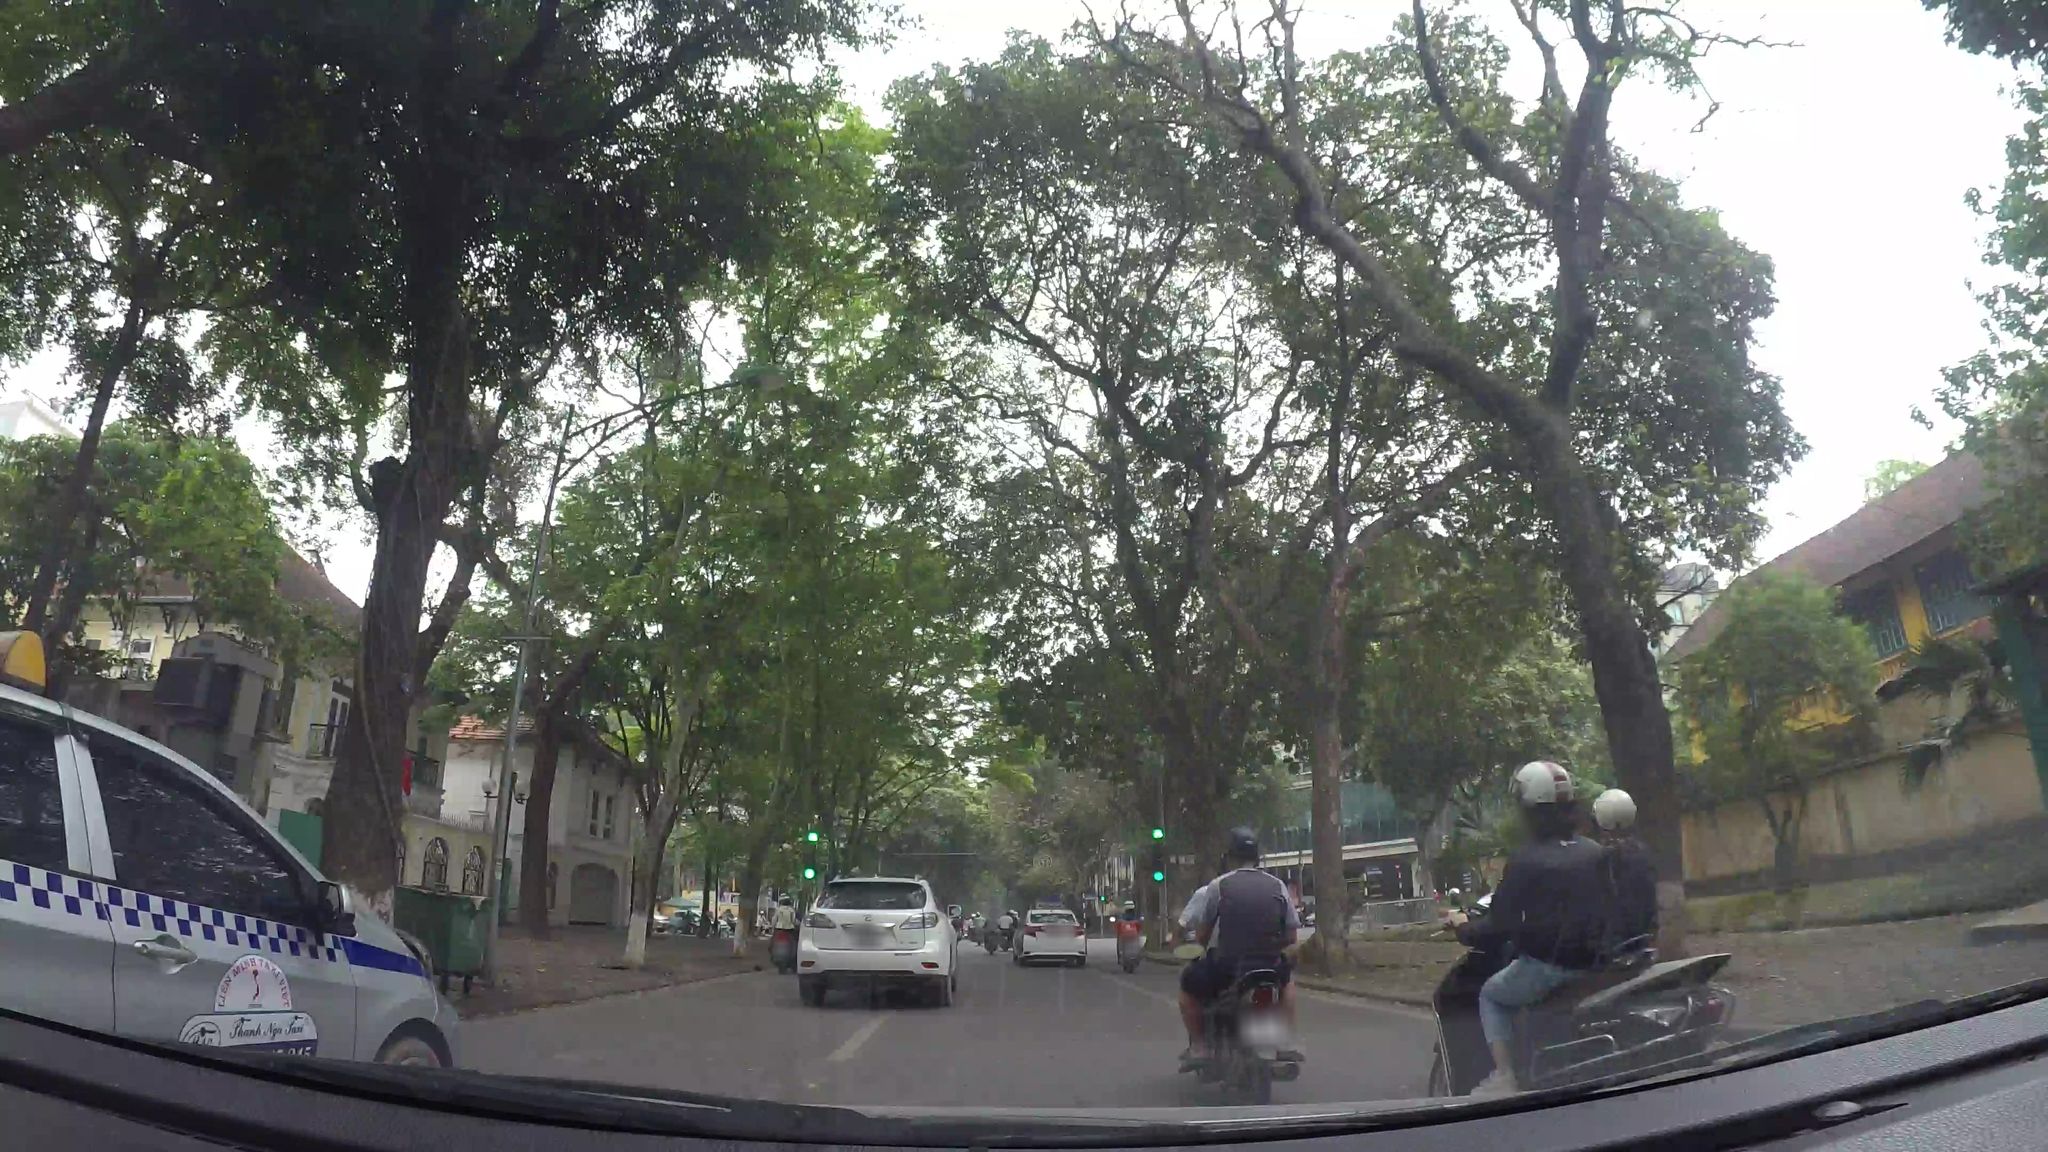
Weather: clear
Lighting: day
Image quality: good
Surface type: driving surface
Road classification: footway
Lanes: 2
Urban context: urban centre
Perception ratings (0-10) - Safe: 0.52, Lively: 6.44, Beautiful: 4.42, Boring: 1.19, Depressing: 1.95, Wealthy: 8.78